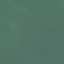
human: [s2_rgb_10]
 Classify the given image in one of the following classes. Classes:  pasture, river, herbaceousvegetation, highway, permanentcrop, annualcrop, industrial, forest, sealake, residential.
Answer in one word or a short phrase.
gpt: SeaLake